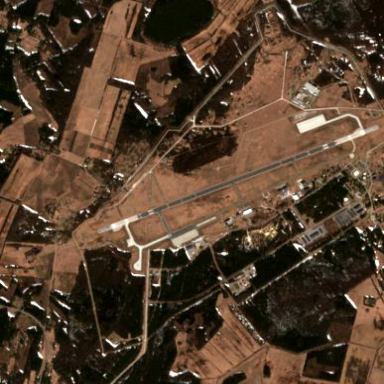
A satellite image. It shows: Asphalt runway at the airport area.